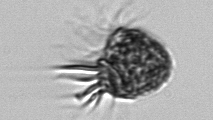
Label: Ciliophora